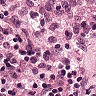
Metastatic tissue present: no